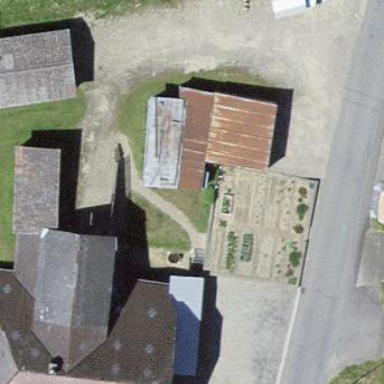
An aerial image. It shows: Farm building with half-hipped roof shape.